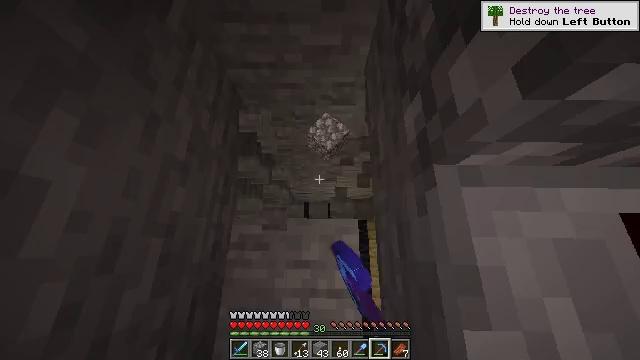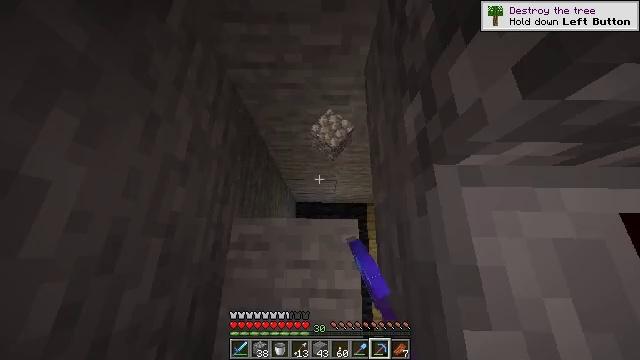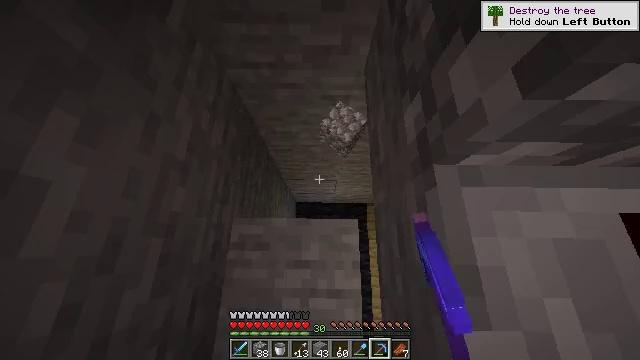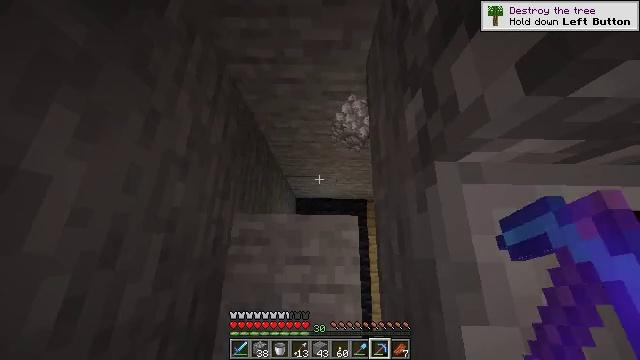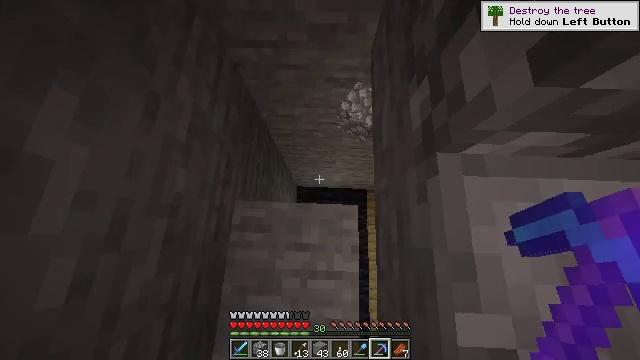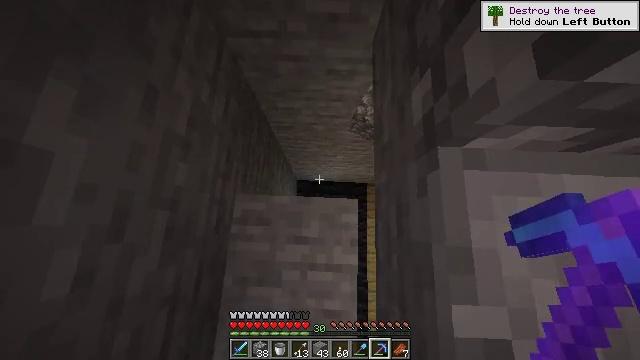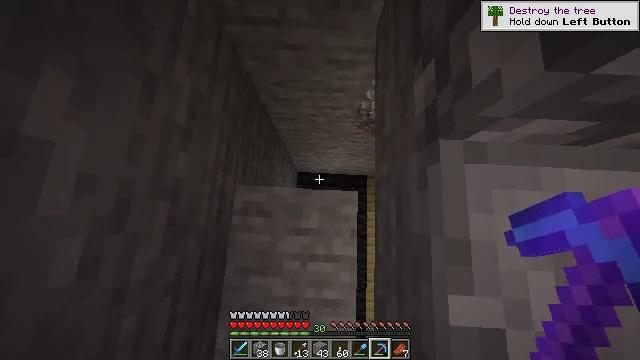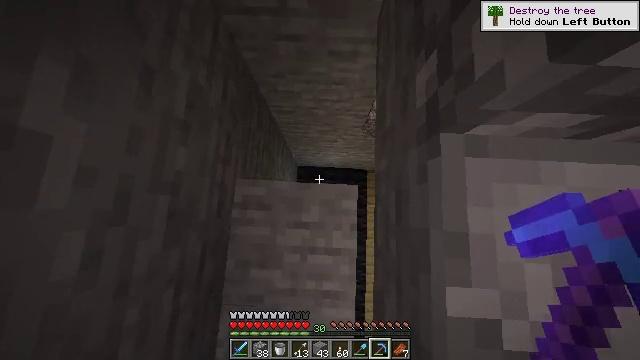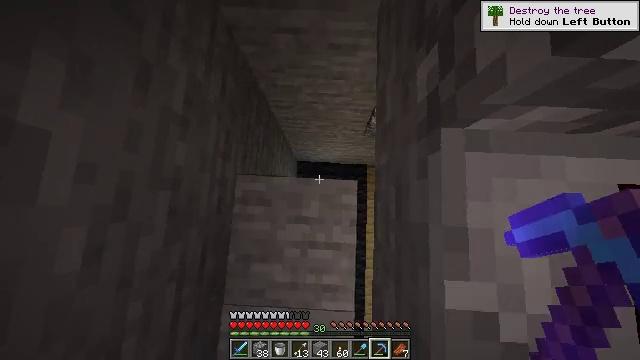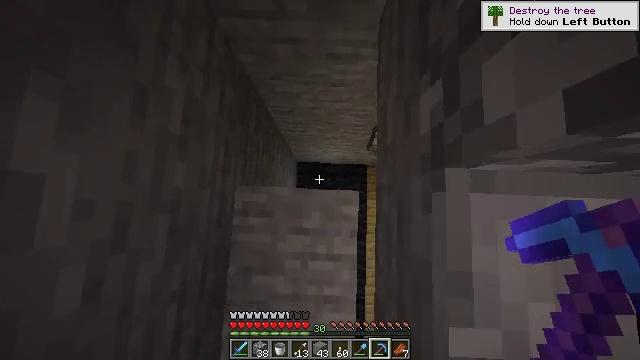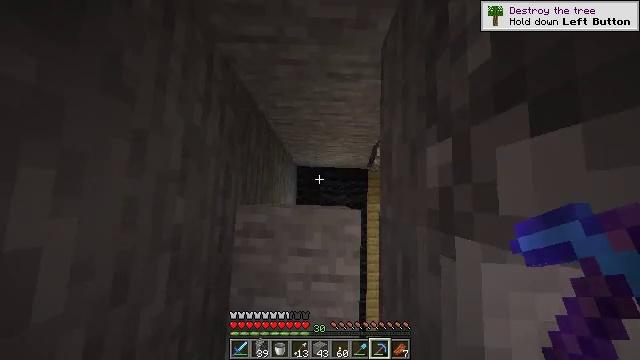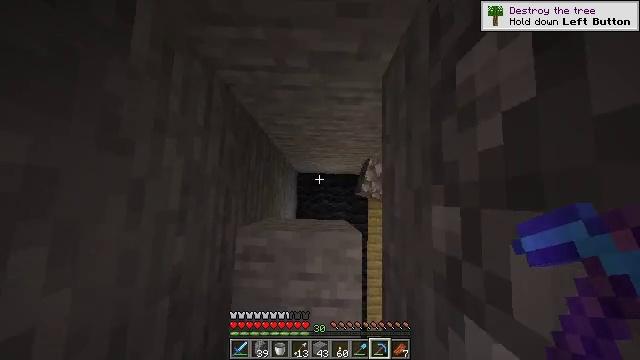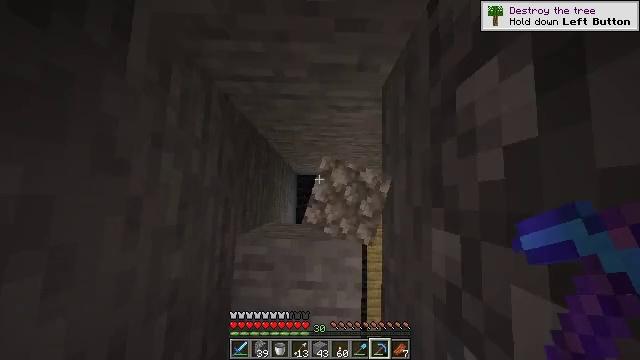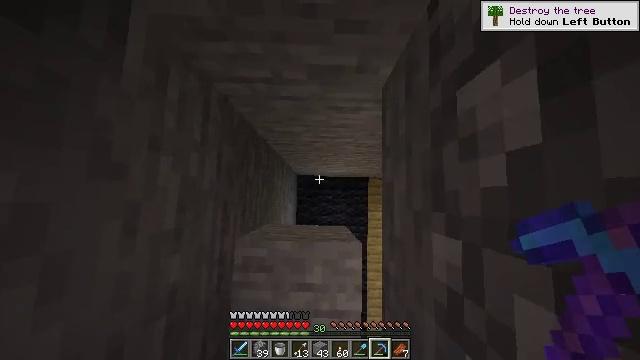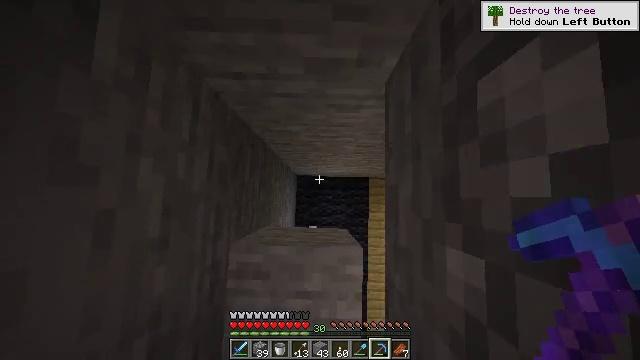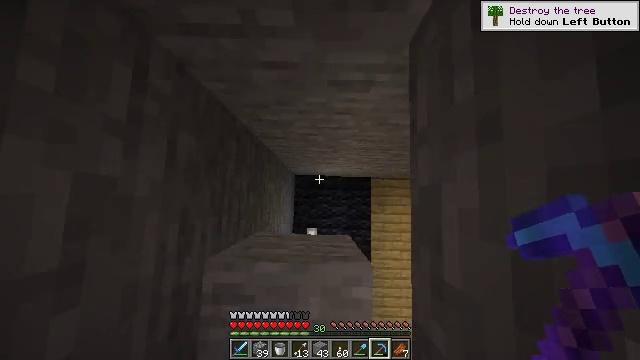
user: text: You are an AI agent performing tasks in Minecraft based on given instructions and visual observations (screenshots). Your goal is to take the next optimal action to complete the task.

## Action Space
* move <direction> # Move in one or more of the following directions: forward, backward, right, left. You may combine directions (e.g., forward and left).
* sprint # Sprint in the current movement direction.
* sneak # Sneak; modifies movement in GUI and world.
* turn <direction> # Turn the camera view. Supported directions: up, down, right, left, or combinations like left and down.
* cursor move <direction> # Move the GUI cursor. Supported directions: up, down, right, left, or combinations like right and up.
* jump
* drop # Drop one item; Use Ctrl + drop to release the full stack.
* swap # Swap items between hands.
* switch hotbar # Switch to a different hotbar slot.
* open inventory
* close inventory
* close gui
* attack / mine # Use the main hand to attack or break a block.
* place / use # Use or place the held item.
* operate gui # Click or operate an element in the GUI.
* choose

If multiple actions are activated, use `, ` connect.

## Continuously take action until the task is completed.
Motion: motion action
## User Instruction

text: Collect the glowing end rod.
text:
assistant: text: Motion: no_op
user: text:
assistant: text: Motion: no_op
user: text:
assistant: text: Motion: turn down
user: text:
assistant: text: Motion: turn left and down
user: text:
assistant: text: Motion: turn down
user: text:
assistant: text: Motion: turn down
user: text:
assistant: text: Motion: turn down
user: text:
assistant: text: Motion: turn down
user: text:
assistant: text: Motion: move forward
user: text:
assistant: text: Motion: move forward
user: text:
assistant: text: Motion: no_op
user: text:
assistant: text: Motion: no_op
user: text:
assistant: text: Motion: no_op
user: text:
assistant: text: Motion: no_op
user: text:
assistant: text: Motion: no_op
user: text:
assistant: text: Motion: no_op
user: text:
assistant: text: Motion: no_op
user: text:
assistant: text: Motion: no_op
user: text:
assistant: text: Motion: no_op
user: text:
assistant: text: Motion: no_op
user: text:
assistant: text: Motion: no_op
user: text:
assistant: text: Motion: no_op
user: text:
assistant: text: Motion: no_op
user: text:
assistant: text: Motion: turn left
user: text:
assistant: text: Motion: turn left
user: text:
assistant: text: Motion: move back, turn left and up
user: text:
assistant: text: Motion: move back, turn left and up
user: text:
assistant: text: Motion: move back, turn left and up
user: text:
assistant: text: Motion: move back, turn left and up
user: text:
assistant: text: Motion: move back, turn left and up